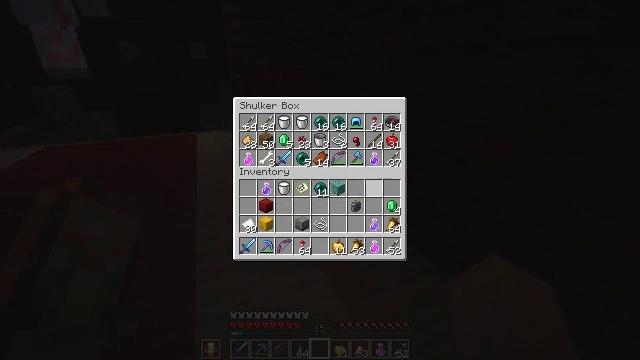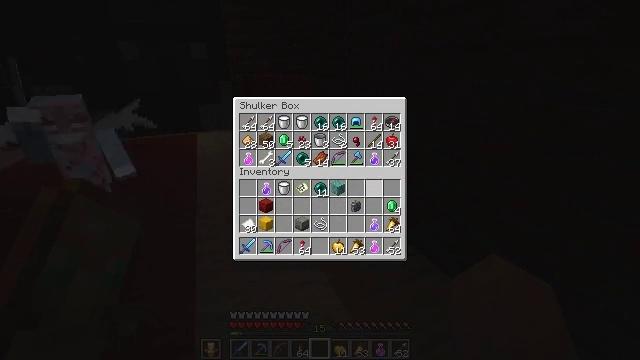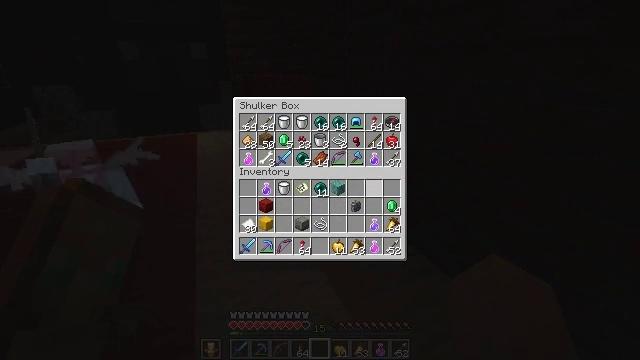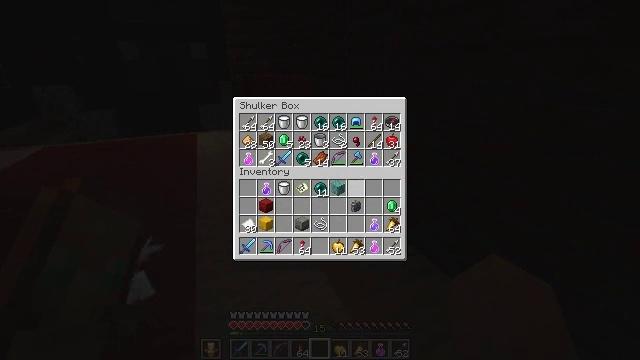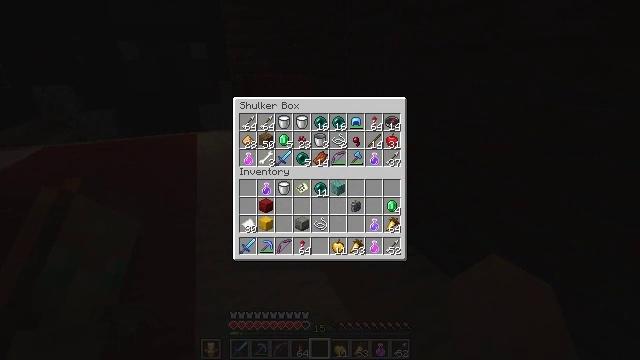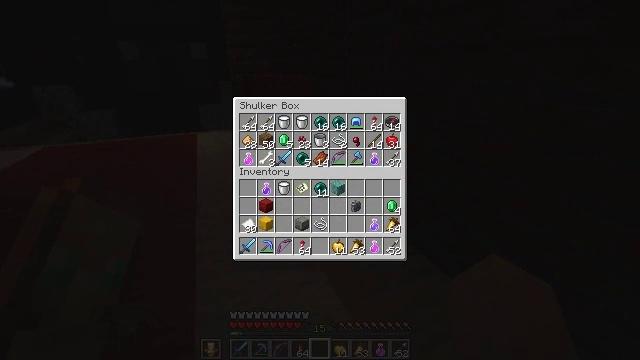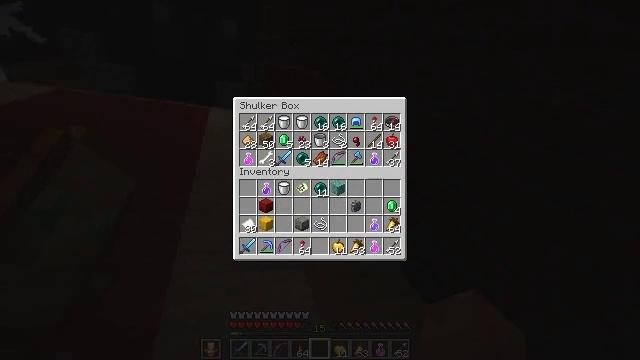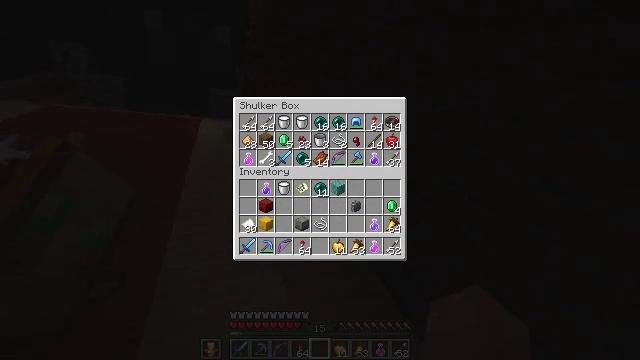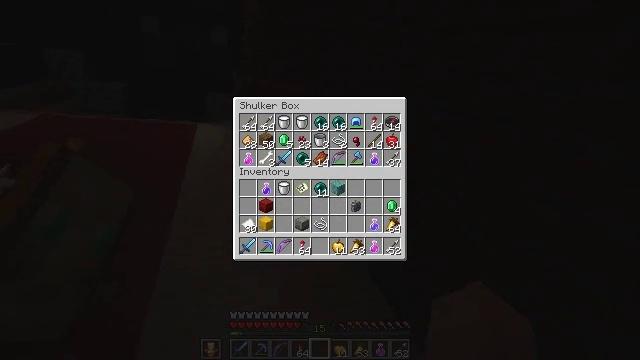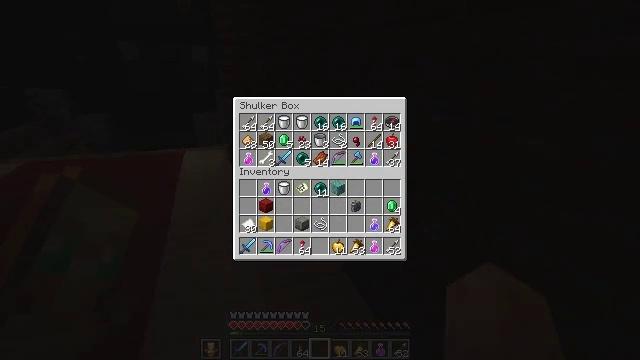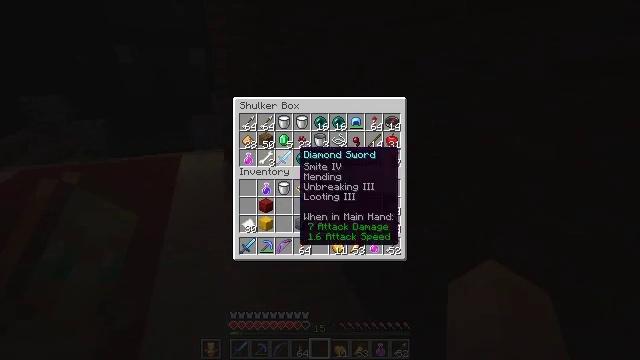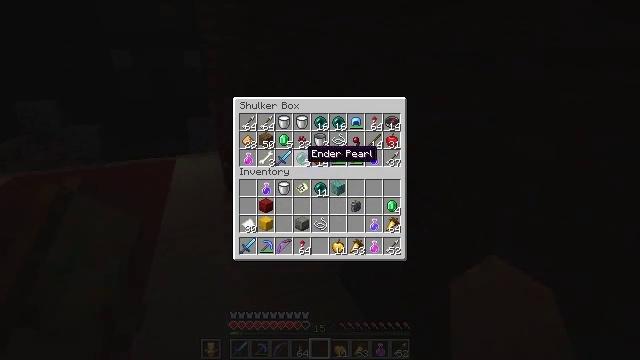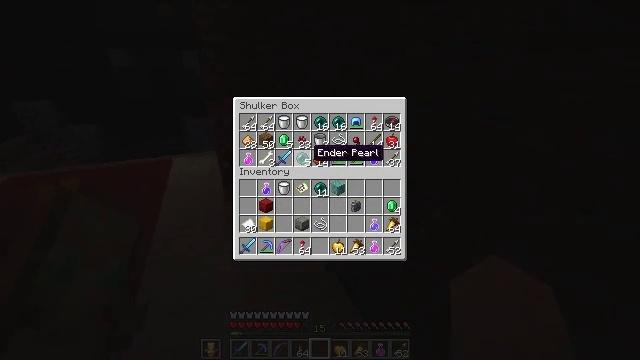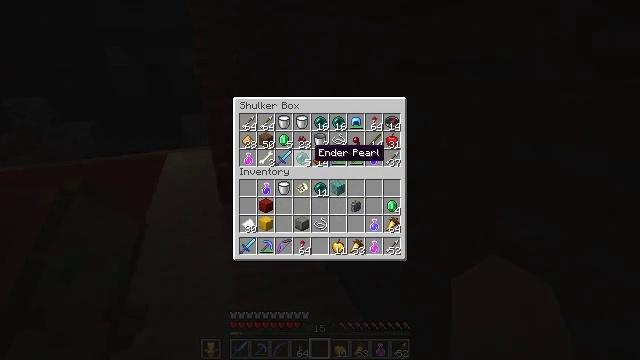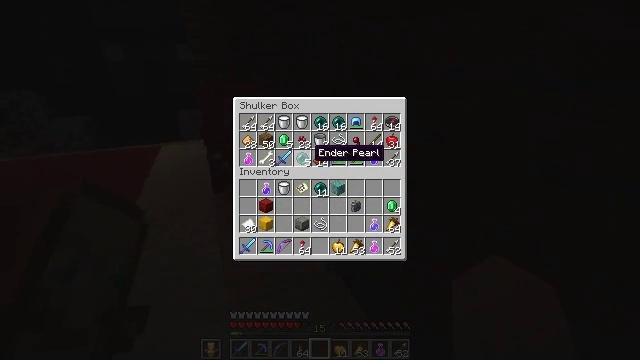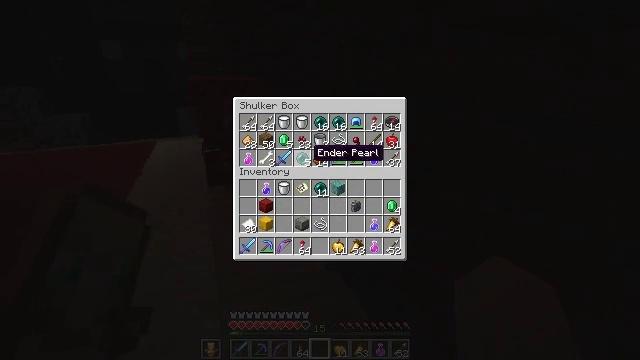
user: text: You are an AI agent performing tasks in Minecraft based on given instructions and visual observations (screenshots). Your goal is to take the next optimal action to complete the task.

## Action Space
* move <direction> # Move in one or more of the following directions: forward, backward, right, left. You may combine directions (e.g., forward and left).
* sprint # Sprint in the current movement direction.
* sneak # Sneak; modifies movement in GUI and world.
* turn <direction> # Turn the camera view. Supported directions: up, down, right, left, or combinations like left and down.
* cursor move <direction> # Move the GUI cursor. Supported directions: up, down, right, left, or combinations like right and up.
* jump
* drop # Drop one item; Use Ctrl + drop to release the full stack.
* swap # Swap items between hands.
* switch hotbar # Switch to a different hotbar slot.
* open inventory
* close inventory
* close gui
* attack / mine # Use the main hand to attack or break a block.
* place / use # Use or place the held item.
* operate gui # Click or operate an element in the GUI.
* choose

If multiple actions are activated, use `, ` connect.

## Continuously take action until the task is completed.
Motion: motion action
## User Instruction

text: Collect the red shulker box into your inventory.
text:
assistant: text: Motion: sneak, operate gui
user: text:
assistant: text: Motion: sneak
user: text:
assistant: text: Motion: sneak, cursor move left
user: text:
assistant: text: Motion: sneak, cursor move left and up
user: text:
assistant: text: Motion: sneak, cursor move left
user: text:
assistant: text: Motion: sneak
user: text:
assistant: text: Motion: sneak
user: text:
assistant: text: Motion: sneak
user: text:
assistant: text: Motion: no_op
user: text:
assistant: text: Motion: no_op
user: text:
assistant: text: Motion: cursor move right
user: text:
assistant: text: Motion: no_op
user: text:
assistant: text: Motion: no_op
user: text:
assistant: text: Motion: no_op
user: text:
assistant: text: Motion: no_op
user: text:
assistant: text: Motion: no_op
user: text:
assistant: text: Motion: no_op
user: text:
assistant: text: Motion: no_op
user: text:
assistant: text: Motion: no_op
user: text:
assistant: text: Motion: operate gui
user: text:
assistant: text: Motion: operate gui
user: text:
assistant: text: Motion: cursor move right and down
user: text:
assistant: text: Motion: cursor move right and down
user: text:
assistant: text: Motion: cursor move down
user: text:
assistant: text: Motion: no_op
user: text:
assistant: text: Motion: no_op
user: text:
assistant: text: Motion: no_op
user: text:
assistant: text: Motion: no_op
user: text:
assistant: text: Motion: no_op
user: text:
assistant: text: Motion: no_op